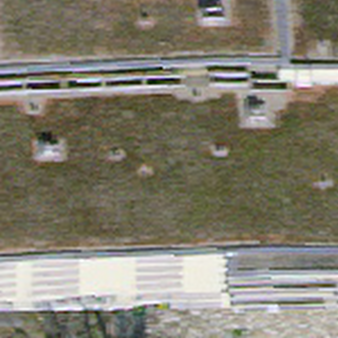
Label: other